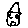
Label: house